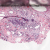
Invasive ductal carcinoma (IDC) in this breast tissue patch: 0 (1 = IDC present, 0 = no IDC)